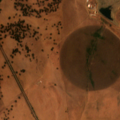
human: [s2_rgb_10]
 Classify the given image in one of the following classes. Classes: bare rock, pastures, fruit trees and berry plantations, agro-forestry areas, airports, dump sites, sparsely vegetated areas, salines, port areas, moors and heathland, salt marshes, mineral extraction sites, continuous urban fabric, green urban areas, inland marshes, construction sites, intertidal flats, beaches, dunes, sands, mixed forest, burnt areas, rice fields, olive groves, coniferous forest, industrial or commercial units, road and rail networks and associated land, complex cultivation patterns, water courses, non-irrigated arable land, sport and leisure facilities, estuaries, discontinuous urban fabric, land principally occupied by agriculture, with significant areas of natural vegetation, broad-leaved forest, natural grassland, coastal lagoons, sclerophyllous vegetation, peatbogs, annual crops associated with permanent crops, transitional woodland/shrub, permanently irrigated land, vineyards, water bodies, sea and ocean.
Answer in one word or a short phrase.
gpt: permanently irrigated land, pastures, agro-forestry areas